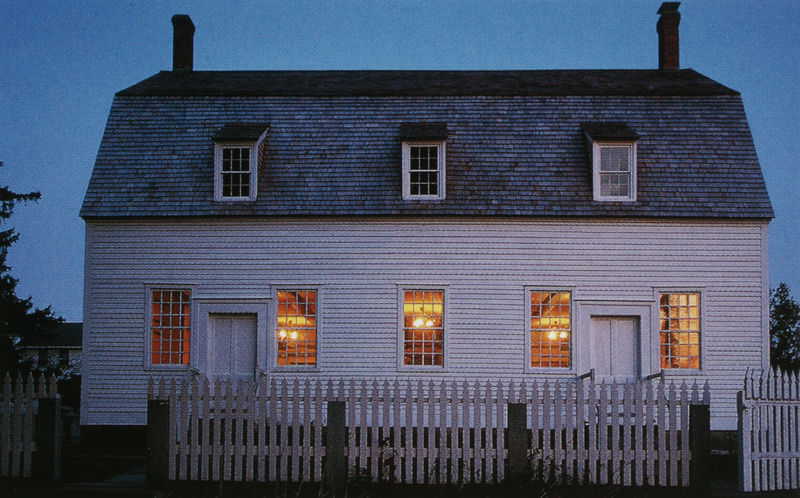
Titel: Frontansicht
Künstler: Moses Johnson
Standort: Canterbury (New Hampshire)
Institution: Meeting House
Schlagwörter: baum, blau, blätter, dunkel, himmel, laub, schatten, weiß, bäume, gelb, grün, ocker, abend, fenster, glas, grau, hell, holz, lampe, lampen, licht, lichter, nacht, orange, pfeiler, raum, schwarz, straße, säulen, tür, zimmer, dach, gebäude, gras, haus, rot, weg, zaun, beige, architektur, mensch, rahmen, stein, dämmerung, gräser, häuser, kalt, morgen, norden, gitter, wege, gold, front, frontal, kontrast, dachziegel, kamin, kamine, schornstein, garten, deutschland, sommer, wohnzimmer, fassade, türen, warm, farben, giebel, schornsteine, sprossenfenster, ziegel, linien, gartenzaun, hof, latten, lattenzaun, türe, zäune, amerika, holzzaun, beleuchtung, tannen, ostsee, symmetrie, glanz, lciht, türrahmen, esszimmer, bretter, tor, pfosten, foto, fotografie, photographie, fotorealismus, eingänge, außen, mond, wohnhaus, fensterrahmen, hauswand, sprossen, blautöne, beton, dachfenster, gauben, symmetrisch, mondschein, norwegen, schweden, tanne, räume, photo, tore, zacken, beleuchtet, erleuchtet, walmdach, fluchtpunkt, gaube, gaupen, himel, fotographie, schattenlos, holzhaus, englisch, latte, schindeln, schindel, luke, haustür, dachgaube, dachluke, traufe, pultdach, einfamilienhaus, dachreiter, dachluken, doppelhaus, garage, gartentor, dachschindel, garte, törchen, skandinavien, luken, abgeflacht, photgraphie, zacke, holzlatten, sprosse, magritte, gartentore, glühlampen, weißtöne, gartentür, hhaus, weisser zaun, einladend, vretter